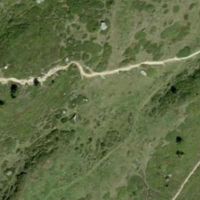
EUNIS habitat code: 26
Species observed at this site:
Somatochlora alpestris